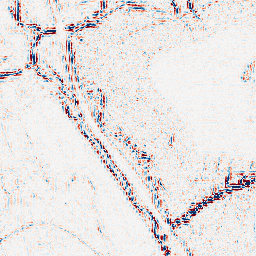
Category: wavelet
Decomposition family: wavelet_reverse_biorthogonal
Decomposition parameters: wavelet: rbio1.3
level: 2
Upsampling method: lanczos
Upsampling parameters: scale: 8
Upsampling scale: 8